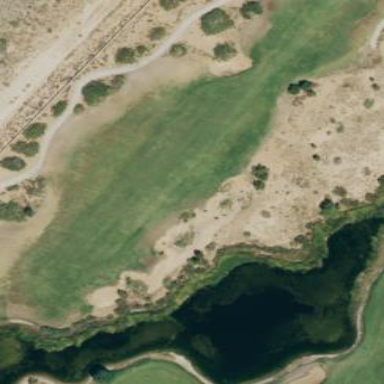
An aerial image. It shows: Sand bunker on golf course.